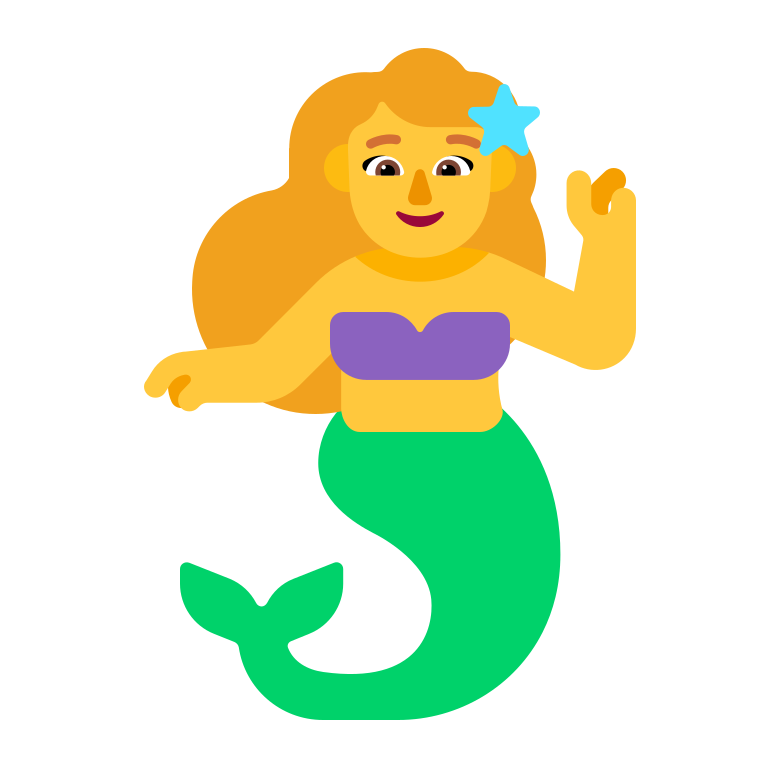
woman merpeople flat default